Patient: sex M, age 61
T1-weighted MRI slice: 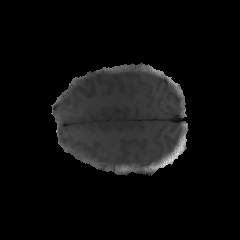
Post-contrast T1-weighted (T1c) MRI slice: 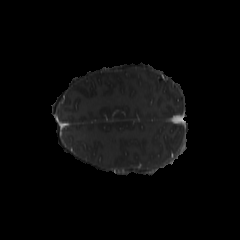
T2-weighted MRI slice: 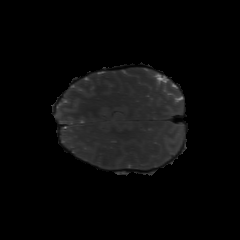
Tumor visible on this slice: no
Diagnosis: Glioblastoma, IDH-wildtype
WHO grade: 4